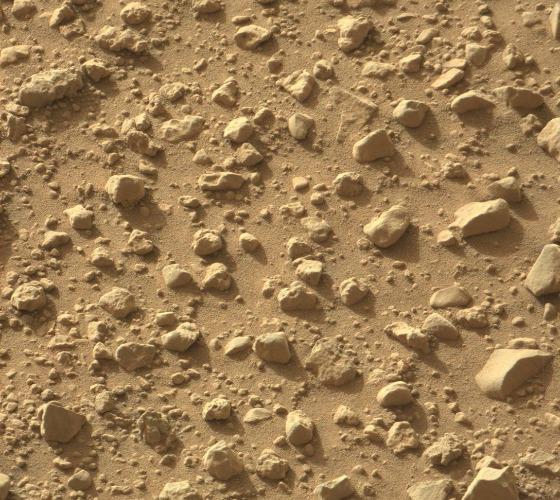
Terrain classes present: Gravel / Sand / Soil, Rock, Shadow